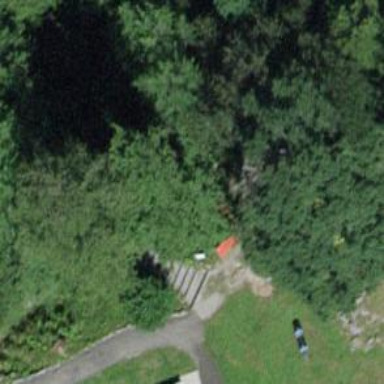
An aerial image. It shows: Playground with slide.